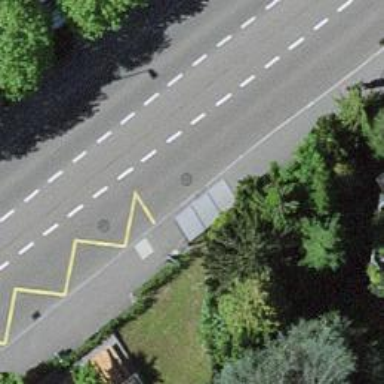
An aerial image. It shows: Bus stop with sheltered platform for public transport.